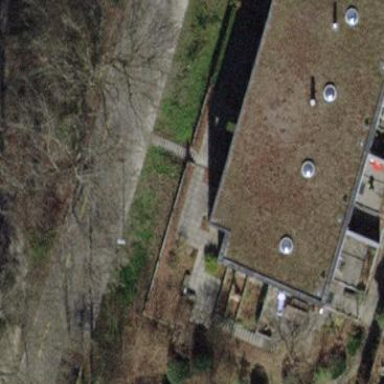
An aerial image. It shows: Flat-roofed building.